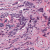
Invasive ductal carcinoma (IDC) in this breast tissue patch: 1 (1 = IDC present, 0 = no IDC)